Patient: sex F, age 33
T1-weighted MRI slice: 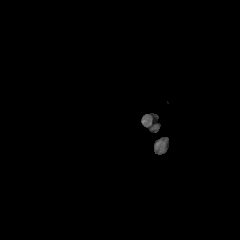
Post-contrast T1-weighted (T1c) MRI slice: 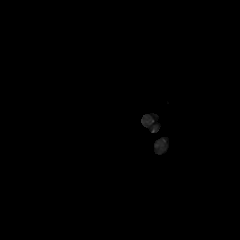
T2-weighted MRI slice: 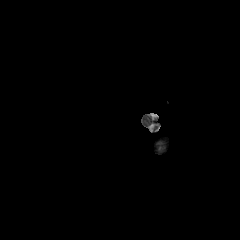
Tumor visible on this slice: no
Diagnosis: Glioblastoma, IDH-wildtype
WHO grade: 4